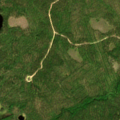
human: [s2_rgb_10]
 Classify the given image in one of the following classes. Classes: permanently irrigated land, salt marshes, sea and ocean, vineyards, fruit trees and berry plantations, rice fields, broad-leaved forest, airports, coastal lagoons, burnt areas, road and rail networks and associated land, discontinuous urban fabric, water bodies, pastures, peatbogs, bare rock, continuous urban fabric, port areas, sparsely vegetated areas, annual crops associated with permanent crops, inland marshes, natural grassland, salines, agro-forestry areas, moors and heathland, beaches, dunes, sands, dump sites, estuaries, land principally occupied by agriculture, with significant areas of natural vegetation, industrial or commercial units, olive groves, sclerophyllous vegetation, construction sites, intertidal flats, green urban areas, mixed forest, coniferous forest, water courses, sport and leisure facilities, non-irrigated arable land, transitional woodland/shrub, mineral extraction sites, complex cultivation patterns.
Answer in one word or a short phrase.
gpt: coniferous forest, water bodies